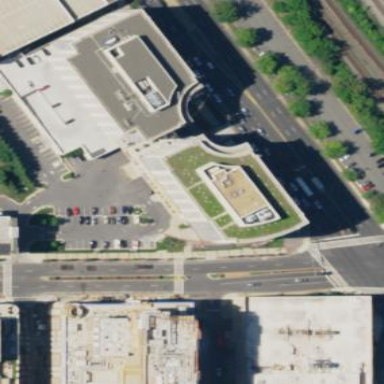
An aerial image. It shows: Office building.